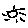
Label: sun